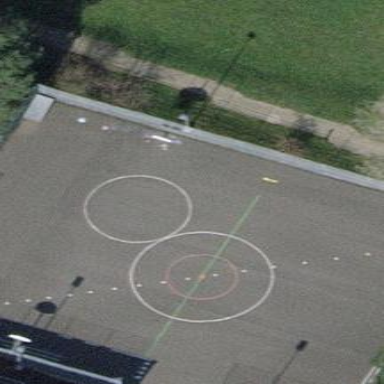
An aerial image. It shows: Asphalt pitch for leisure activities.